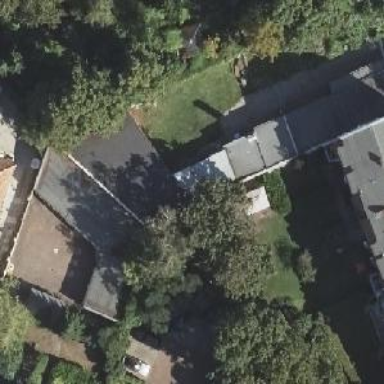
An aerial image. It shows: Group of garages.